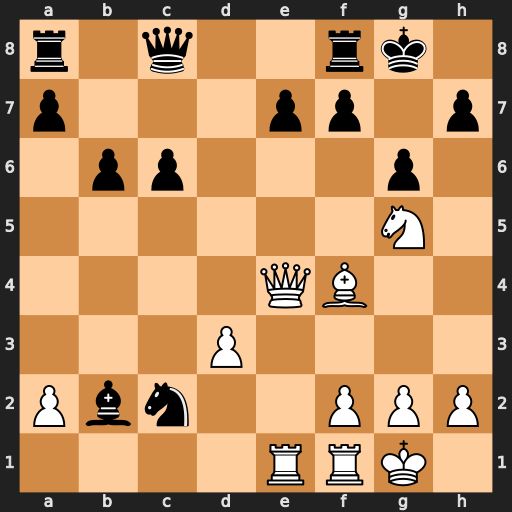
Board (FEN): r1q2rk1/p3pp1p/1pp3p1/6N1/4QB2/3P4/Pbn2PPP/4RRK1
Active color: w
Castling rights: -
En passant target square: -
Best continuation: Re2 Bf6 Rxc2